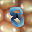
Label: 8